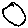
Label: circle